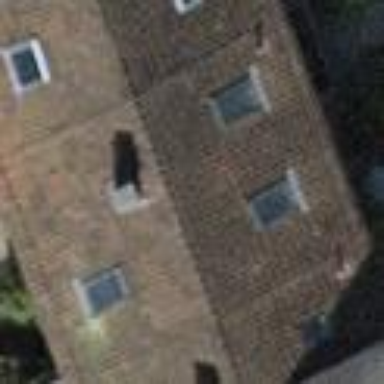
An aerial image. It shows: House with tiled roof.